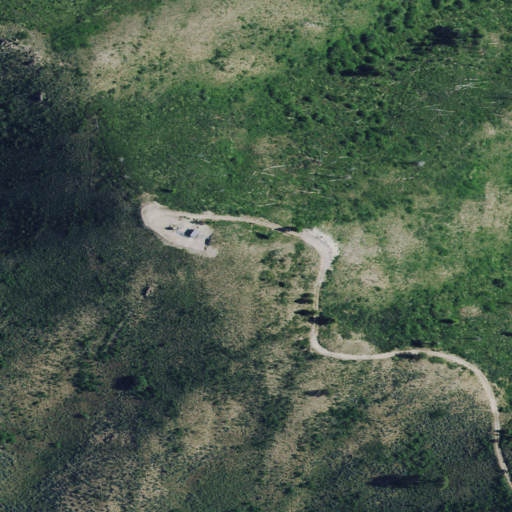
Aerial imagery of mountain in Idaho named Grape Mountain containing shrub, grassland, and evergreen forest